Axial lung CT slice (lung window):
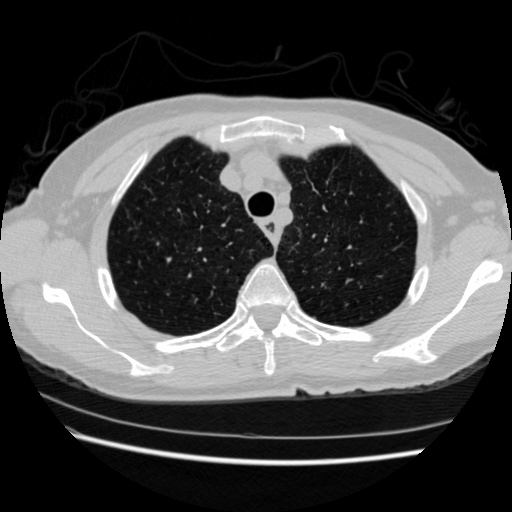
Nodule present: no